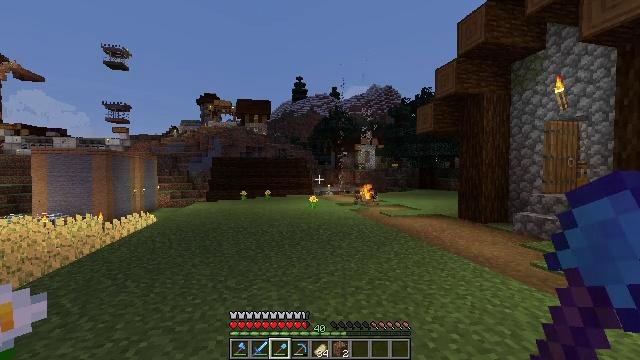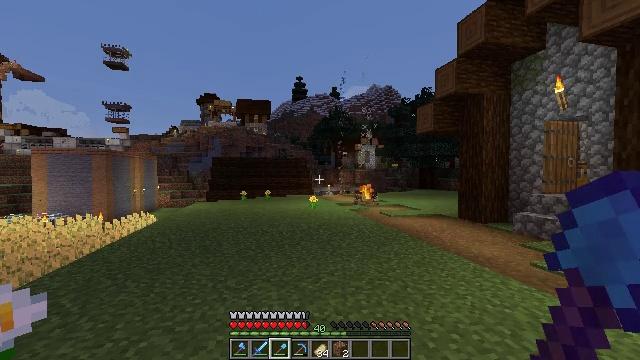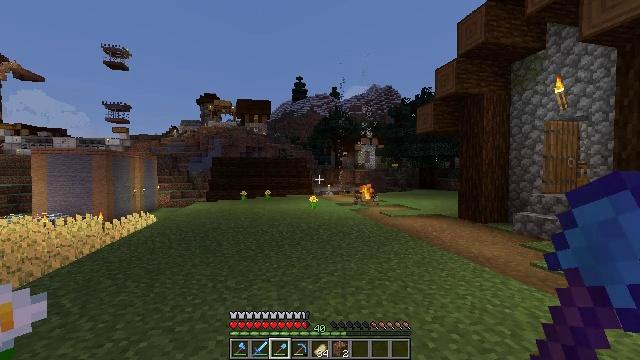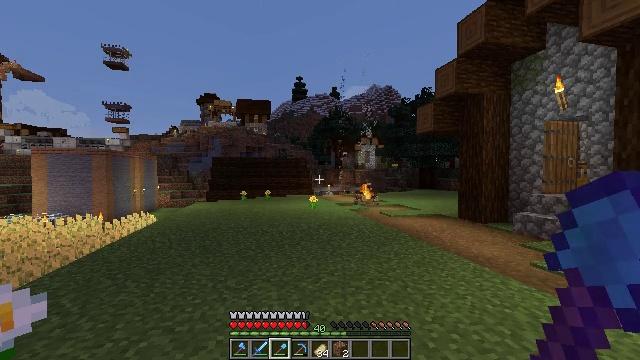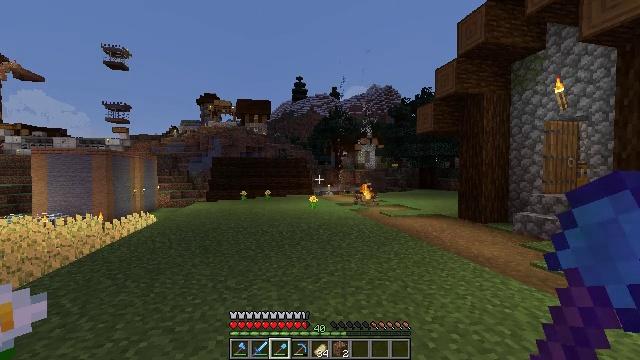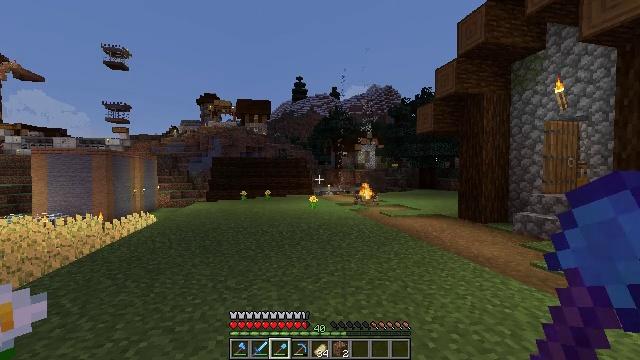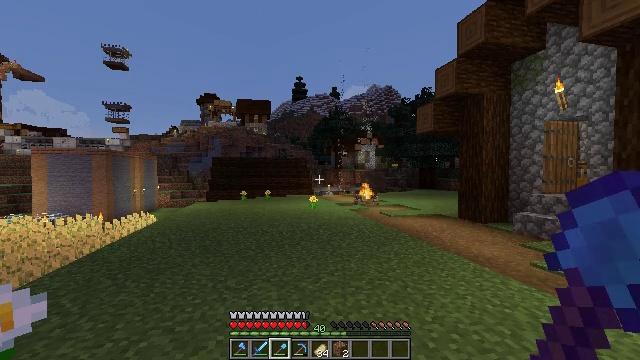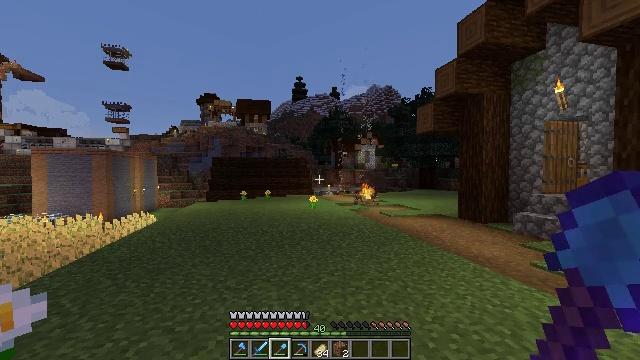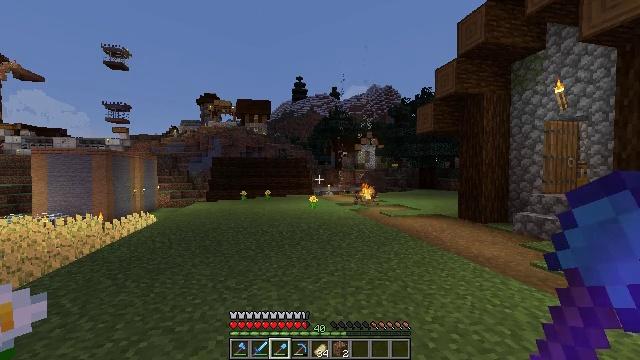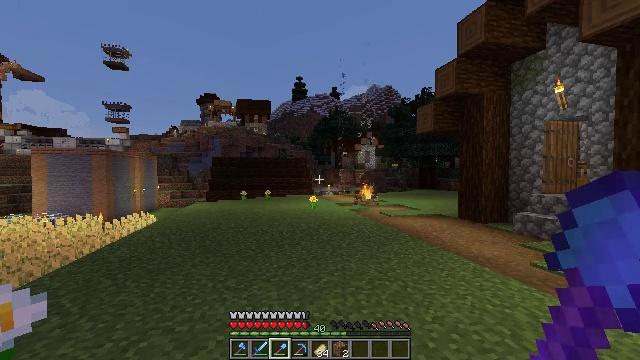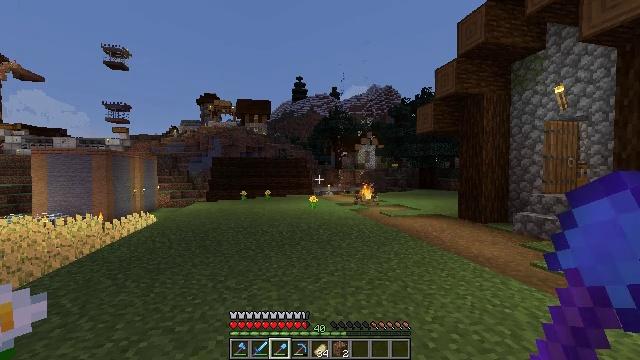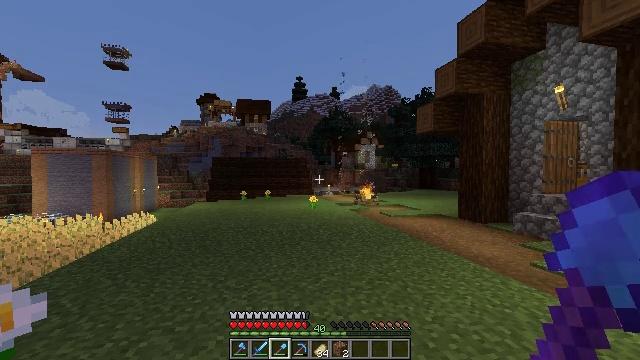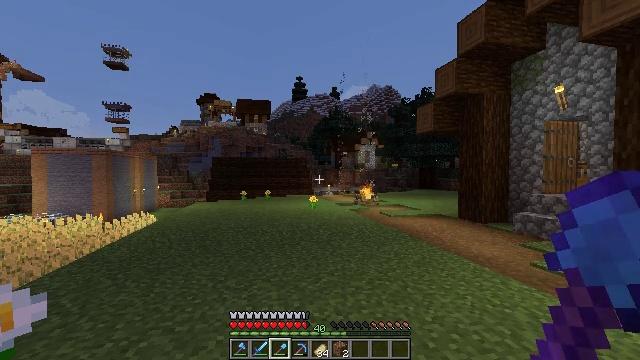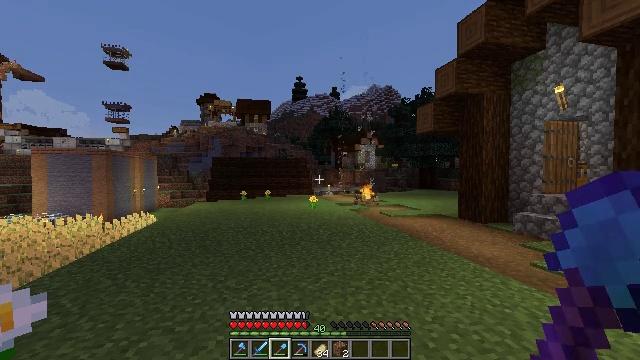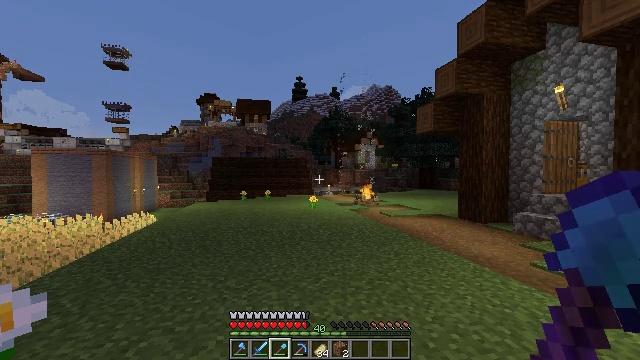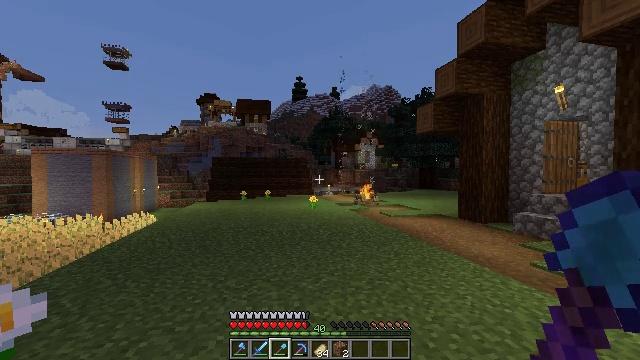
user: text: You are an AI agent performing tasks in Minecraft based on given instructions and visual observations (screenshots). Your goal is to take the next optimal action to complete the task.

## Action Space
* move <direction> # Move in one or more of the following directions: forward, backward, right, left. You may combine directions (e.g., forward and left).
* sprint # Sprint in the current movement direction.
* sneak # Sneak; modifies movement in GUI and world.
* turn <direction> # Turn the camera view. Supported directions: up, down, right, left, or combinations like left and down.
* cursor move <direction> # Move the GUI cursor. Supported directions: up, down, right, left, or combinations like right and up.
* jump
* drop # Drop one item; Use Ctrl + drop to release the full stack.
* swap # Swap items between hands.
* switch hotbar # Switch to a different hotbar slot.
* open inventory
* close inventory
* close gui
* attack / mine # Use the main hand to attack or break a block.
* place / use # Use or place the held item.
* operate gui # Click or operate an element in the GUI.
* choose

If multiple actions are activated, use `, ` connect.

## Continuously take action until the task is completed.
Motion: motion action
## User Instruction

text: Harvest wheat from the field.
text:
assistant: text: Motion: no_op
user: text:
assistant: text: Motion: no_op
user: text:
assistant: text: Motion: no_op
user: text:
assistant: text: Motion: no_op
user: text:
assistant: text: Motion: no_op
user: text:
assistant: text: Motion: no_op
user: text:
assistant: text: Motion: no_op
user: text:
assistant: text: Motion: no_op
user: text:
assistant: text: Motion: no_op
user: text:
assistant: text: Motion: no_op
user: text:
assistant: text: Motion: no_op
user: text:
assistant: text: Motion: no_op
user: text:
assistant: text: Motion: no_op
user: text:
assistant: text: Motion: no_op
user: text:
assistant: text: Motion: no_op
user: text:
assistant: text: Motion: no_op
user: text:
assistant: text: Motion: no_op
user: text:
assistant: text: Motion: no_op
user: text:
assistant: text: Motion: no_op
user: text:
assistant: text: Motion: no_op
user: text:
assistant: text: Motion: no_op
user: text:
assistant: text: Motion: no_op
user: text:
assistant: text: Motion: no_op
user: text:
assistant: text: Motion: no_op
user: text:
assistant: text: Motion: no_op
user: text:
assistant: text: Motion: no_op
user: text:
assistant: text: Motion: no_op
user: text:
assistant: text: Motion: no_op
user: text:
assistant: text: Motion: no_op
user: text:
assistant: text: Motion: no_op